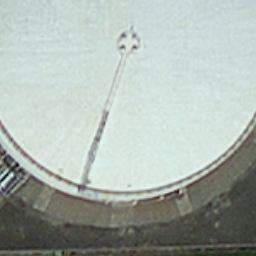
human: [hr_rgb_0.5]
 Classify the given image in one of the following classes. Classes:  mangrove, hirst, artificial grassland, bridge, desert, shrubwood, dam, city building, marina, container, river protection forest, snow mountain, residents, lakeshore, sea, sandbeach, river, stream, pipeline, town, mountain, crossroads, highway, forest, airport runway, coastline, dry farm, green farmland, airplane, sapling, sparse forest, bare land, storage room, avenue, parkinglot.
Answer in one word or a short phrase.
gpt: storage room